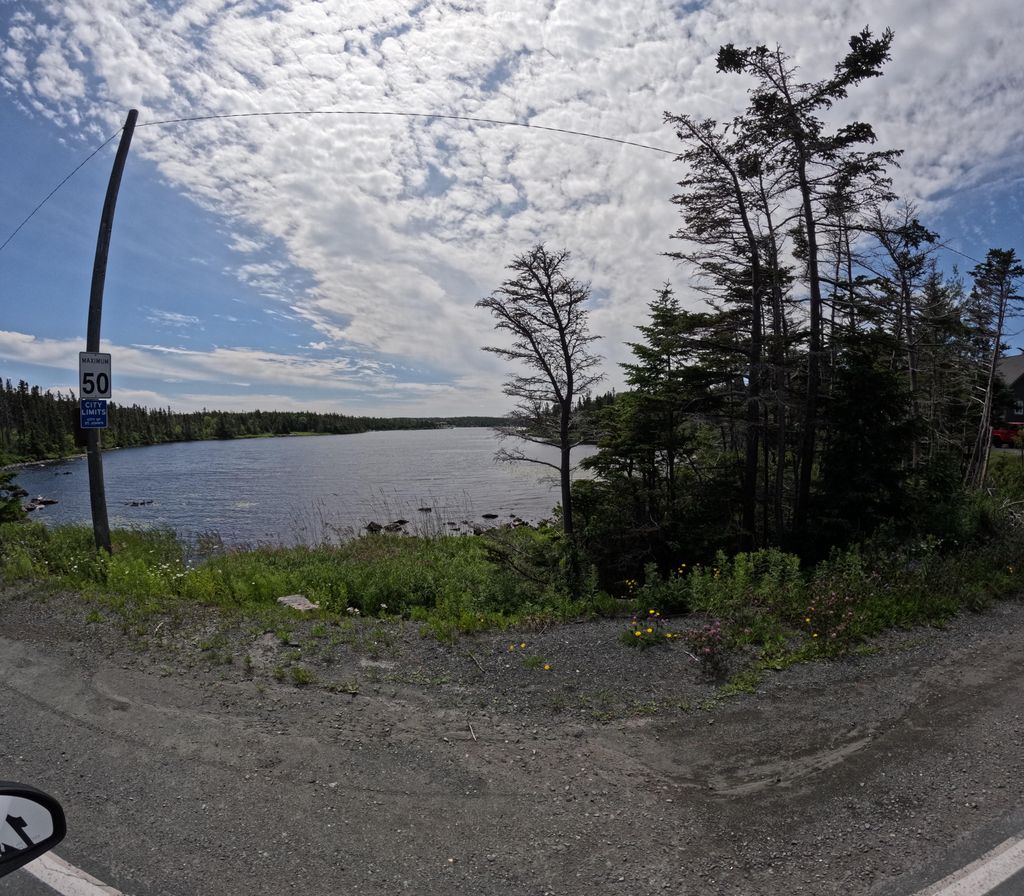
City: st_johns